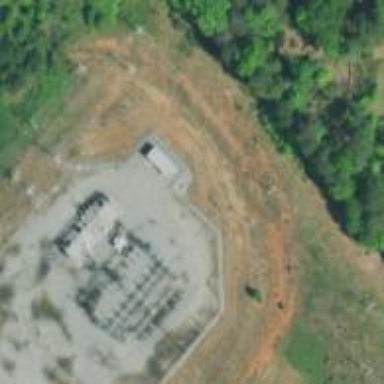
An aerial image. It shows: Distribution level power substation surrounded by fence.